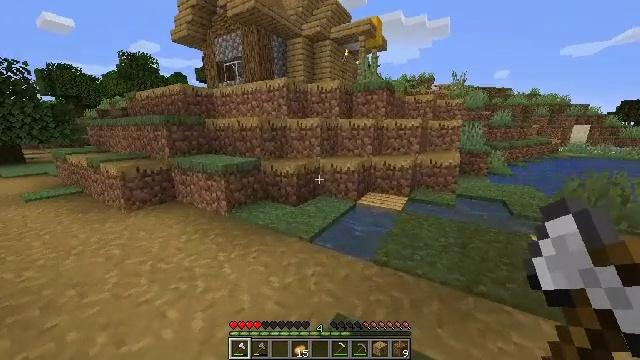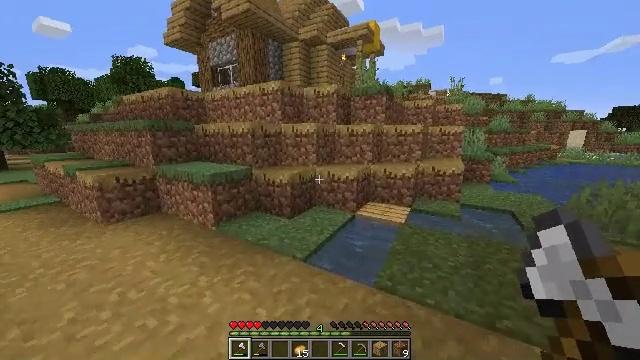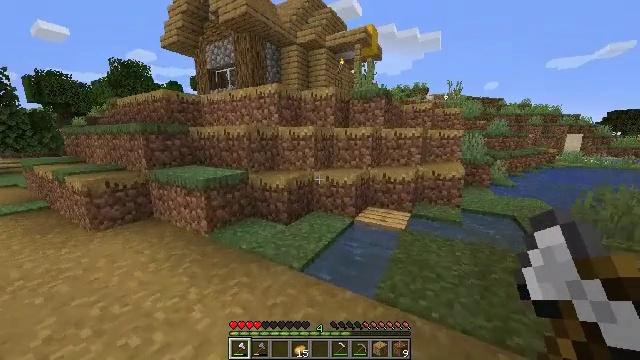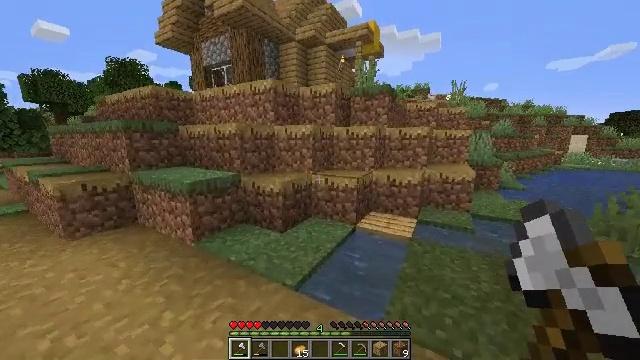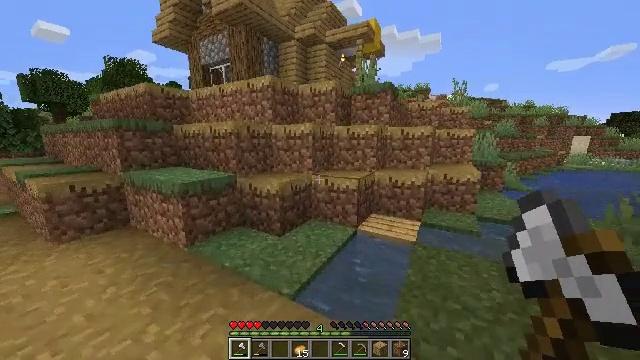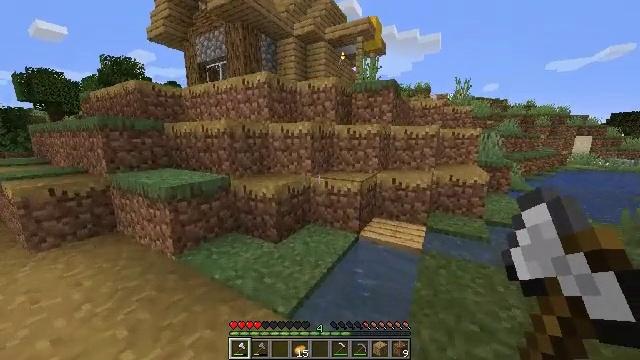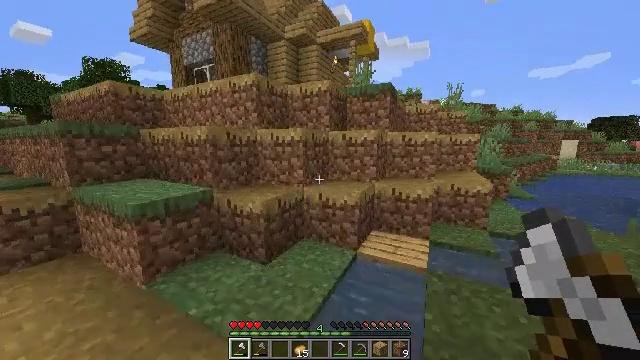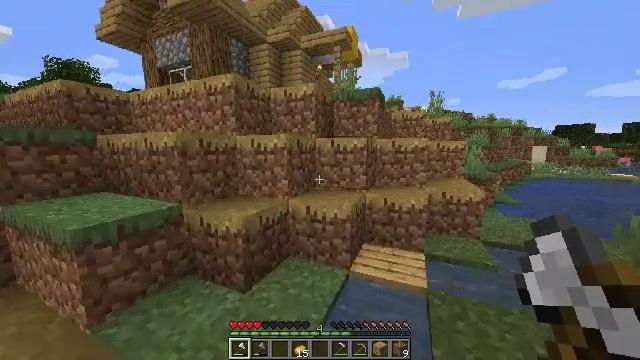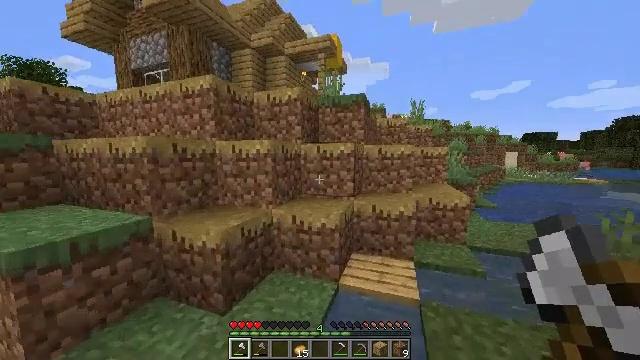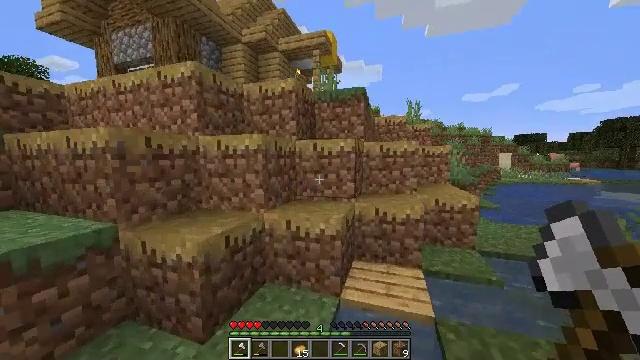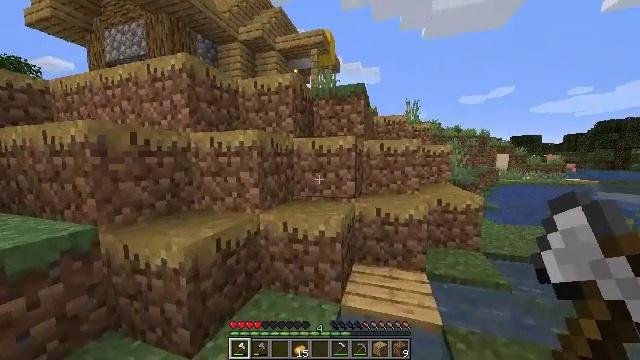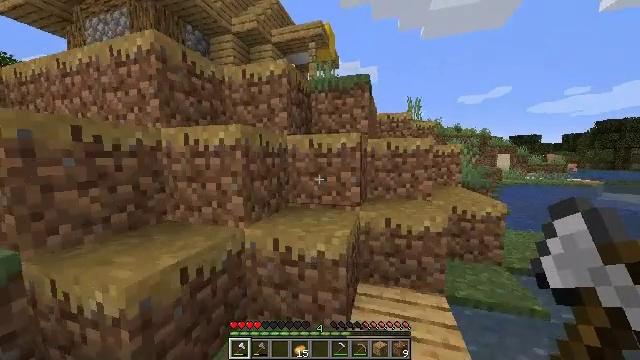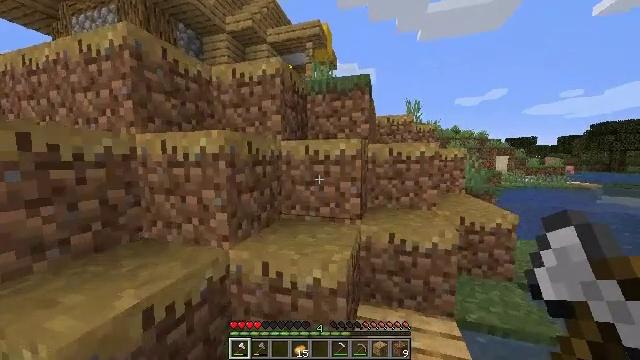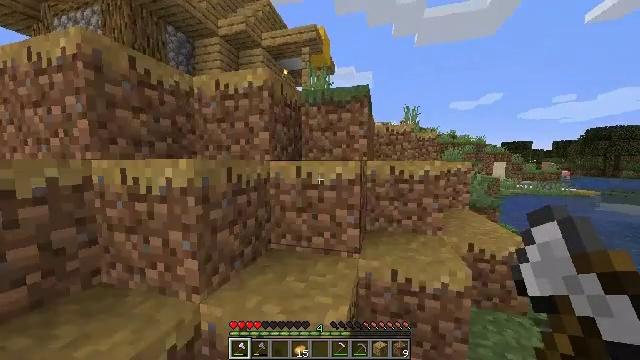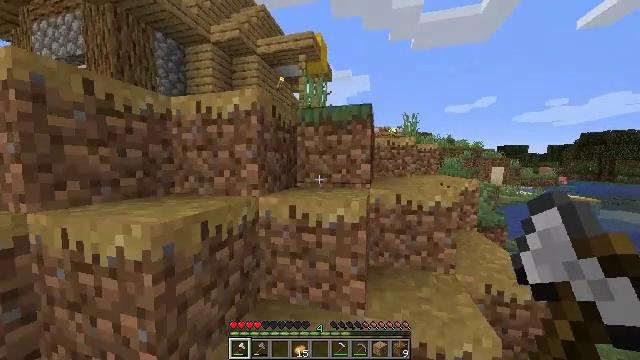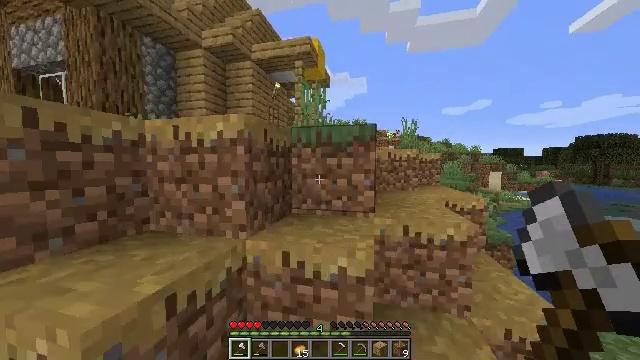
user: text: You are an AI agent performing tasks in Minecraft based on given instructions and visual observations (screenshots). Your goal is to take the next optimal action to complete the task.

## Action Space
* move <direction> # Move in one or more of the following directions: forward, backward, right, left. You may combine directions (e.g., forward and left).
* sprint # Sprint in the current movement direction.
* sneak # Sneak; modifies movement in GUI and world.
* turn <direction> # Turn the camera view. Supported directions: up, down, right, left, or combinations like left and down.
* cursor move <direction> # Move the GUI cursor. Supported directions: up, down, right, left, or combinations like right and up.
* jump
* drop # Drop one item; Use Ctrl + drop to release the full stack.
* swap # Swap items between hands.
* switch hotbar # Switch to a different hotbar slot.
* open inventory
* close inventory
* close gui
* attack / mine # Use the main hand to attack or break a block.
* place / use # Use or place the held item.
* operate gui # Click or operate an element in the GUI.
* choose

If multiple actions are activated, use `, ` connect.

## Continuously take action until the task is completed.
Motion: motion action
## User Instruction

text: Collect the bee nest for honey.
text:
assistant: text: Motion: move forward, sprint, turn up
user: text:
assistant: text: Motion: move forward, sprint
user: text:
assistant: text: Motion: move forward, sprint
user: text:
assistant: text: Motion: move forward, sprint
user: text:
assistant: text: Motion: move forward, sprint
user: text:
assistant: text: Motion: move forward, sprint, turn right and up
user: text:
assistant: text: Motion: move forward, sprint, turn right and up
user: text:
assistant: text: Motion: move forward, sprint, turn right and up
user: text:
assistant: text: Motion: move forward, sprint, turn right
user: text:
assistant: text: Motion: move forward, sprint
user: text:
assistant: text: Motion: move forward, sprint
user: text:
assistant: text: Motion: move forward, sprint
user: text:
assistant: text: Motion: move forward, sprint, jump
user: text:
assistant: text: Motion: move forward, sprint, jump
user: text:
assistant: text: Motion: move forward, sprint, jump
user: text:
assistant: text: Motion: move forward, sprint, jump
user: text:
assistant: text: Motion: move forward, sprint, turn right, jump
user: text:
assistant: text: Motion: move forward, sprint, jump
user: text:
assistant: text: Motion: move forward, sprint, jump
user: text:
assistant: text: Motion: move forward, sprint, jump
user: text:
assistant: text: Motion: move forward, sprint, jump
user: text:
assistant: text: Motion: move forward, sprint, jump
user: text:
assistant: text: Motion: move forward, sprint, jump
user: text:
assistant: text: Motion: move forward, sprint, jump
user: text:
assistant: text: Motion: move forward, sprint, jump
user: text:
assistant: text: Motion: move forward, sprint, jump
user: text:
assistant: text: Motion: move forward, sprint, jump
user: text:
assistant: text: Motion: move forward, sprint, jump
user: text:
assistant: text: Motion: move forward, sprint, jump
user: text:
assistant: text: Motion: move forward, sprint, jump